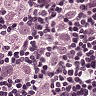
Metastatic tissue present: yes